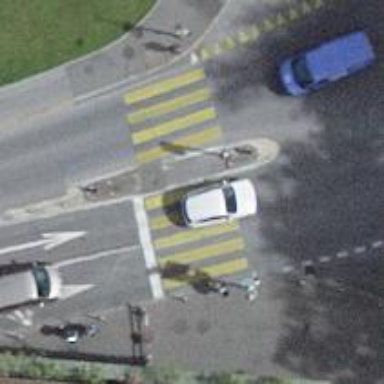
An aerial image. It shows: Zebra crossing controlled by traffic signals.